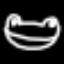
Label: frog